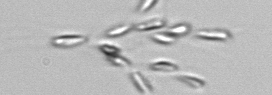
Label: Dinobryon